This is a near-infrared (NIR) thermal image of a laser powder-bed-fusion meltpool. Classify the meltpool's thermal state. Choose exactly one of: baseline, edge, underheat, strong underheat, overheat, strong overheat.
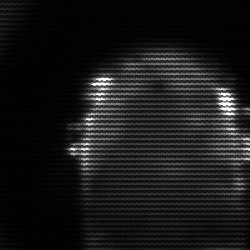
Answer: baseline